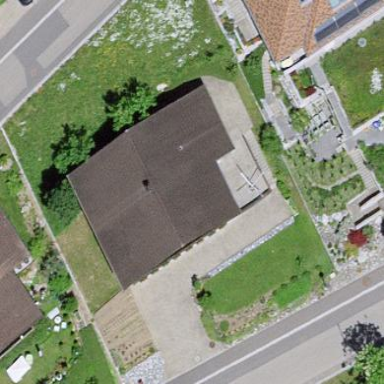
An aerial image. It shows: Gabled roof house.